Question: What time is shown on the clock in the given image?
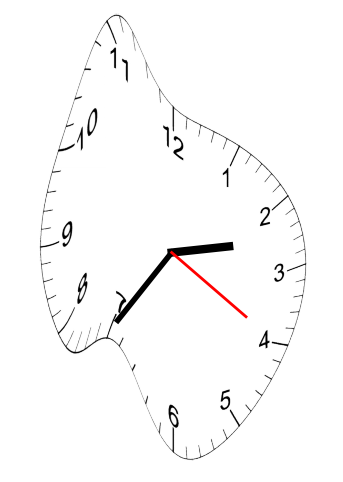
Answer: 02:35:20